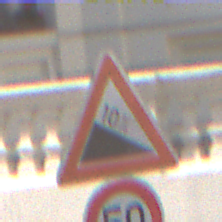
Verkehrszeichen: Gefaelle10
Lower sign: Geschwindigkeit50
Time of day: MorningAfternoon
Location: Outdoor (Urban)
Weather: PartlyCloudy
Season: NotSpecified
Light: Natural